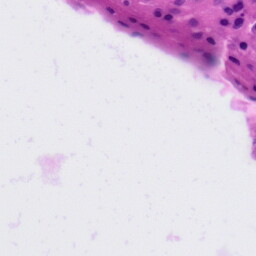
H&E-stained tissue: Tonsil